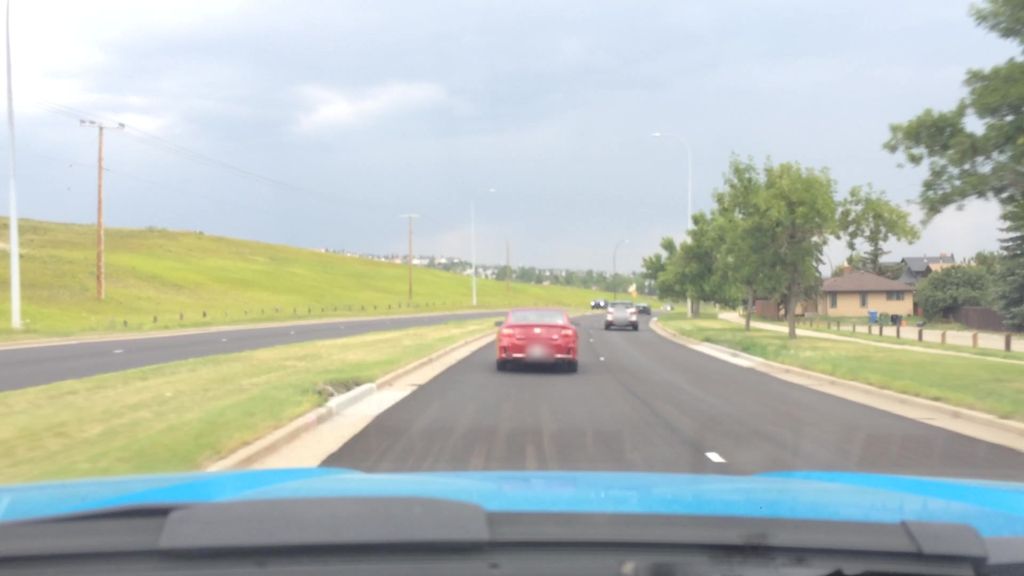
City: calgary